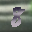
Label: 8